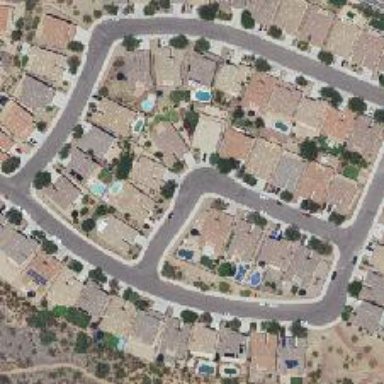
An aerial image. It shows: Residential road.